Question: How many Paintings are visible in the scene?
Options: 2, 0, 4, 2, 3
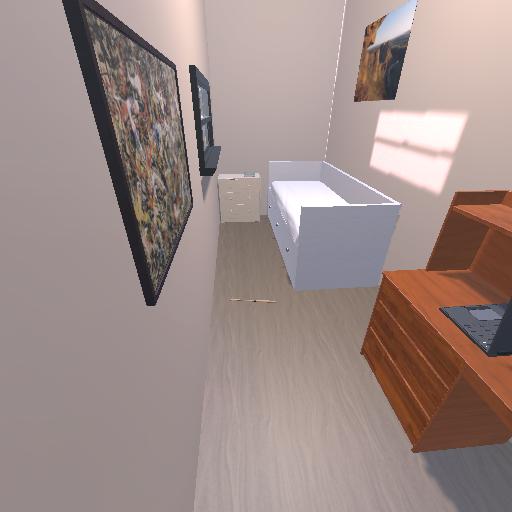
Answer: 2